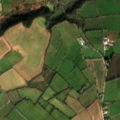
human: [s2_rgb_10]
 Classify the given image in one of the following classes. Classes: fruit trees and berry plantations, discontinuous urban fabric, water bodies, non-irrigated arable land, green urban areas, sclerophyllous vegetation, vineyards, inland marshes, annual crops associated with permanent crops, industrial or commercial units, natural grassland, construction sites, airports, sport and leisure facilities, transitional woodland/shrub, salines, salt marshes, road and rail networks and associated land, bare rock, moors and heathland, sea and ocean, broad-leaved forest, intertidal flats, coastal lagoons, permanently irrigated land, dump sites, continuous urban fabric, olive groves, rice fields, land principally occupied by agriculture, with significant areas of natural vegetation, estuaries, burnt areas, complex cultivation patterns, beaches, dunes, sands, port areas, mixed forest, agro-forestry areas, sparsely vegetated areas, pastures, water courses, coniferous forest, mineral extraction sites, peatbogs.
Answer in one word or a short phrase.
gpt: non-irrigated arable land, pastures, complex cultivation patterns, broad-leaved forest